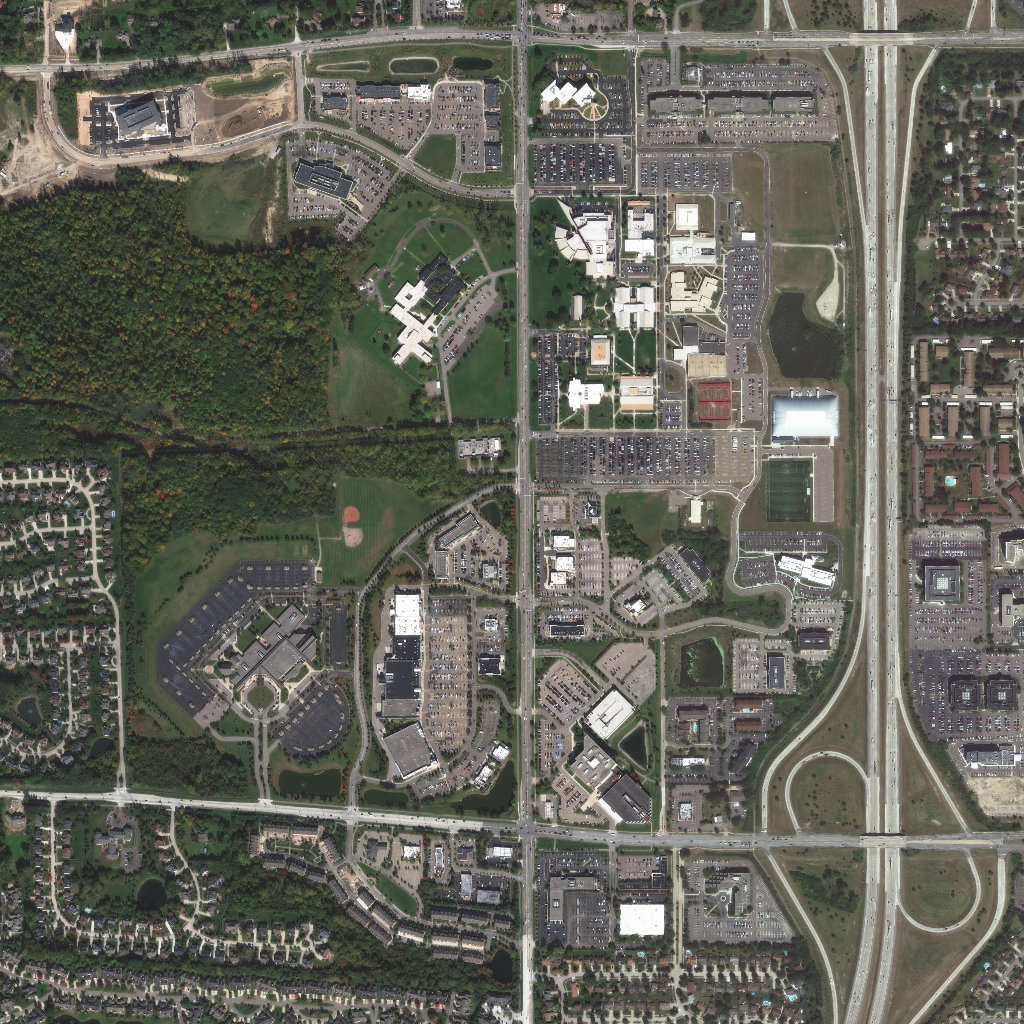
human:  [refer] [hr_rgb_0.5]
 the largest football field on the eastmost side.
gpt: <box>[[75, 45, 78, 50, 0]]</box>